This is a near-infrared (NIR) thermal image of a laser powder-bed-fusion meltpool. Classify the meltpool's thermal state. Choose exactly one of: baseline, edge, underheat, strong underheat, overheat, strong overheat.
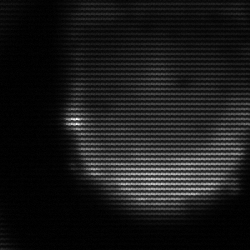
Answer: edge